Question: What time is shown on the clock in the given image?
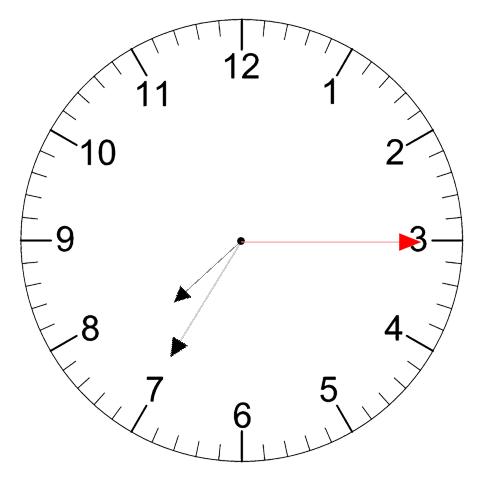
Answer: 07:35:15